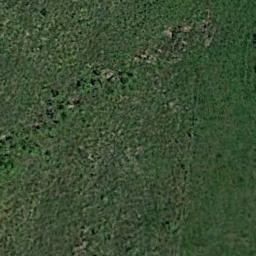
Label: meadow